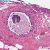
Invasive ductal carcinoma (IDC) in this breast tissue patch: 0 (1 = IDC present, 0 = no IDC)